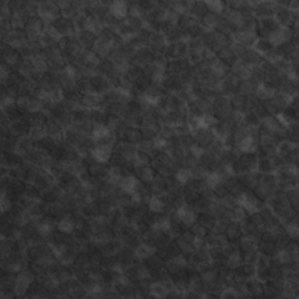
Label: non_frost